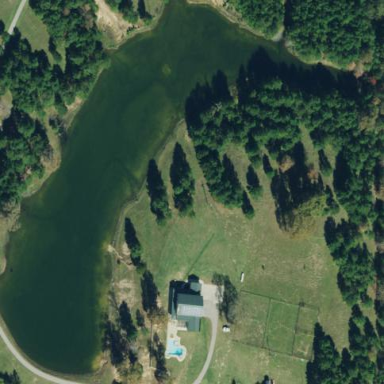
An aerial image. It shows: Pond with natural water.